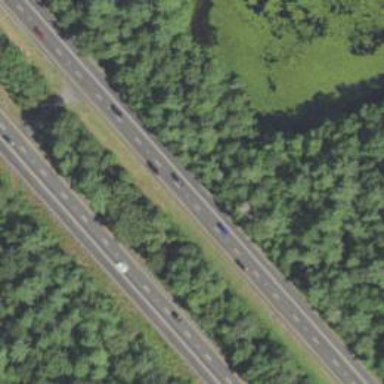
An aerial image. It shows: Asphalt motorway.